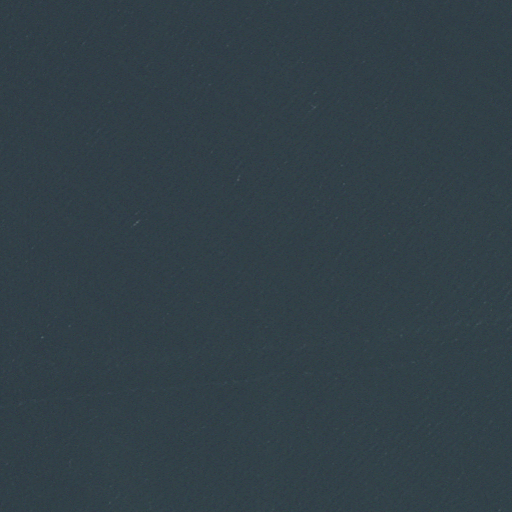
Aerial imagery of bar in Massachusetts named Bird Island Reef containing only open water